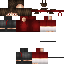
A male human skin with medium skin, wearing brown long hair dressed in a red tshirt and red pants, featuring a closed mouth.